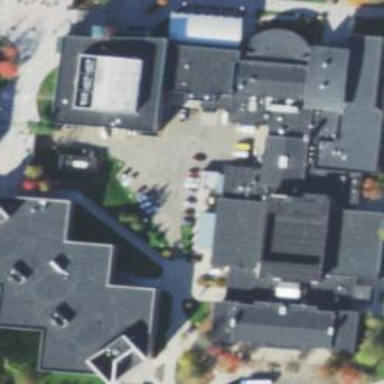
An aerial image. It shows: University building.